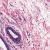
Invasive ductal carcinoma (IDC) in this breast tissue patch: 0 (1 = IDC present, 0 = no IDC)